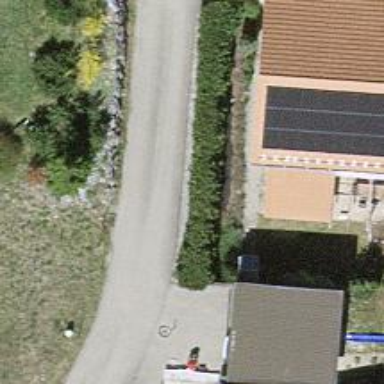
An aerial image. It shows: Residential alley with asphalt surface.